Question: I want to get the number of children as well as their names.
Here's my data Image :
I want to get no of children under Day 1 (in image there are 3 children under Day 1 : match 1, match 2 & match 3). and also their names.
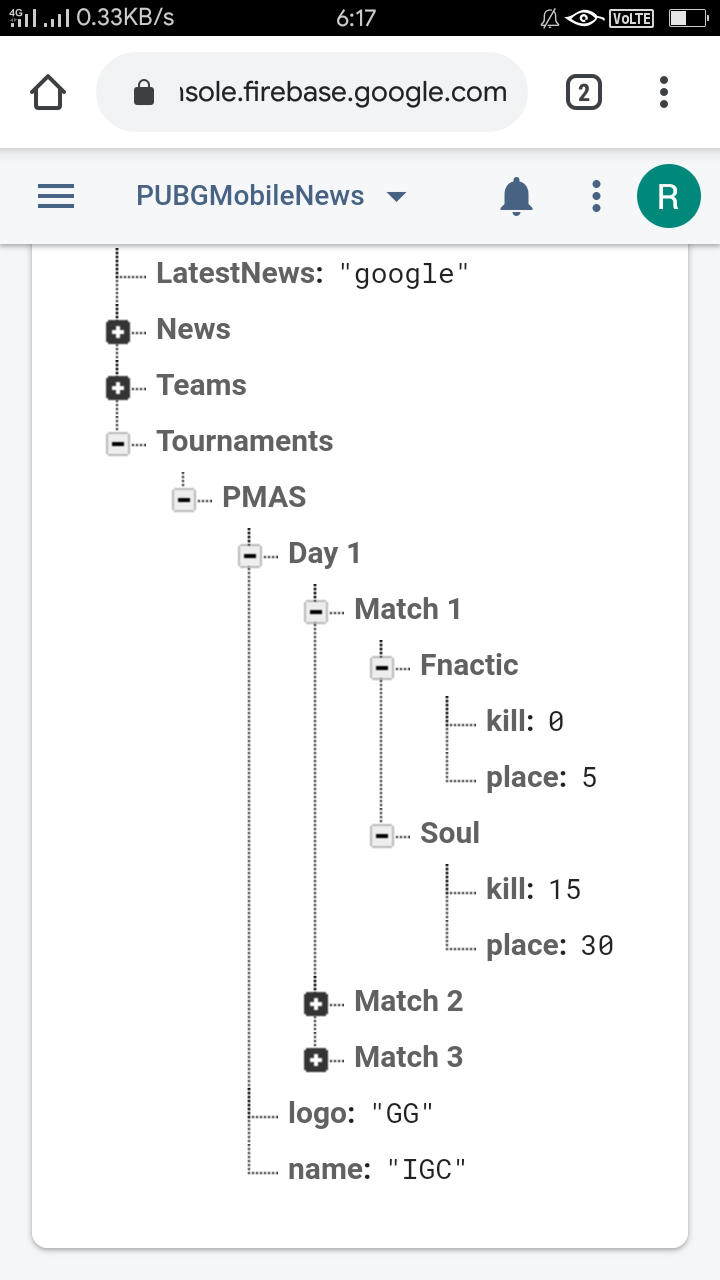
Answer: To get those three children under 'Day 1' node, please use the following lines of code:
'''
DatabaseReference rootRef = FirebaseDatabase.getInstance().getReference();
DatabaseReference dayOneRef = rootRef.child("Tournaments").child("PMAS").child("Day 1");
ValueEventListener valueEventListener = new ValueEventListener() {
@Override
public void onDataChange(DataSnapshot dataSnapshot) {
Log.d(TAG, "Number of children: " + dataSnapshot.getChildrenCount());
for(DataSnapshot ds : dataSnapshot.getChildren()) {
String month = ds.getKey();
Log.d(TAG, month);
}
}
@Override
public void onCancelled(@NonNull DatabaseError databaseError) {
Log.d(TAG, databaseError.getMessage()); //Don't ignore errors!
}
};
dayOneRef.addListenerForSingleValueEvent(valueEventListener);
'''
The output in the console will be:
'''
Number of children: 3
match 1
match 2
match 3
'''